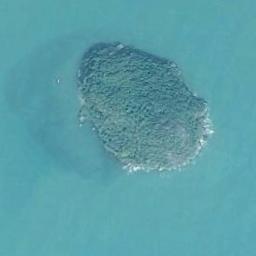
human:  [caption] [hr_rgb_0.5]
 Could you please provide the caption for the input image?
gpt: The island with dense vegetation is surrounded by light blue waters .

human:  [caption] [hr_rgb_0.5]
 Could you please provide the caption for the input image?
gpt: There are many trees on the island .

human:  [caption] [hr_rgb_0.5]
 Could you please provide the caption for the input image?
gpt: An almost circular green island surrounded by blue sea water .

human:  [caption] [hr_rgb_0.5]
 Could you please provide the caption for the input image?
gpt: The shape of the island is strange .

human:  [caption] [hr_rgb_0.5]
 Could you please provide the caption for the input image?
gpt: There are full of green trees on the island .